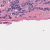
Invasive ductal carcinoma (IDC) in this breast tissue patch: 1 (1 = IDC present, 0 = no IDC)